Field crop: maize
Growth stage: 2
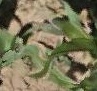
Species: maize